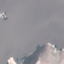
Land use / land cover class: SeaLake